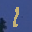
Label: 1